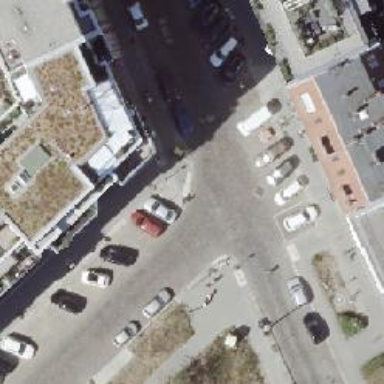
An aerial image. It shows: Residential road with sidewalks on both sides and parking lane on the left.